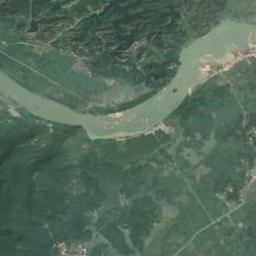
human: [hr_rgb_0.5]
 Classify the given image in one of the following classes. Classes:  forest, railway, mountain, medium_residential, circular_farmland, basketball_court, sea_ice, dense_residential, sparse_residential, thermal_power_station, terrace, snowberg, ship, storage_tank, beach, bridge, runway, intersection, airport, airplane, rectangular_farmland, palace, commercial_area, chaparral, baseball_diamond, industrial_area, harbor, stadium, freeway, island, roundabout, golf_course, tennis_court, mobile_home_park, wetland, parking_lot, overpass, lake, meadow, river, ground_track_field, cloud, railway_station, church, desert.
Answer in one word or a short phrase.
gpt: river